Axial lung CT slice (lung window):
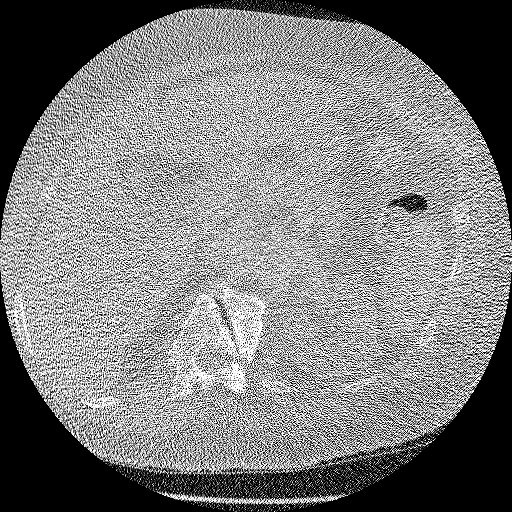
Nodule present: no